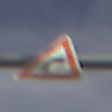
Verkehrszeichen: KurveRechts
Umgebung: Outdoor, Suburban
Tageszeit: MorningAfternoon
Wetter: PartlyCloudy
Licht: Natural
Jahreszeit: NotSpecified
Kontrast: HighContrast